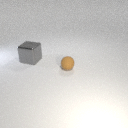
large gray metal cube behind small brown rubber sphere